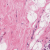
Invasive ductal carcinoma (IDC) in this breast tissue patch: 0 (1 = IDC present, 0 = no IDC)